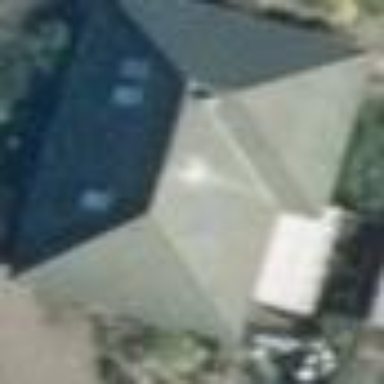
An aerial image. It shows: Residential building with gabled roof.